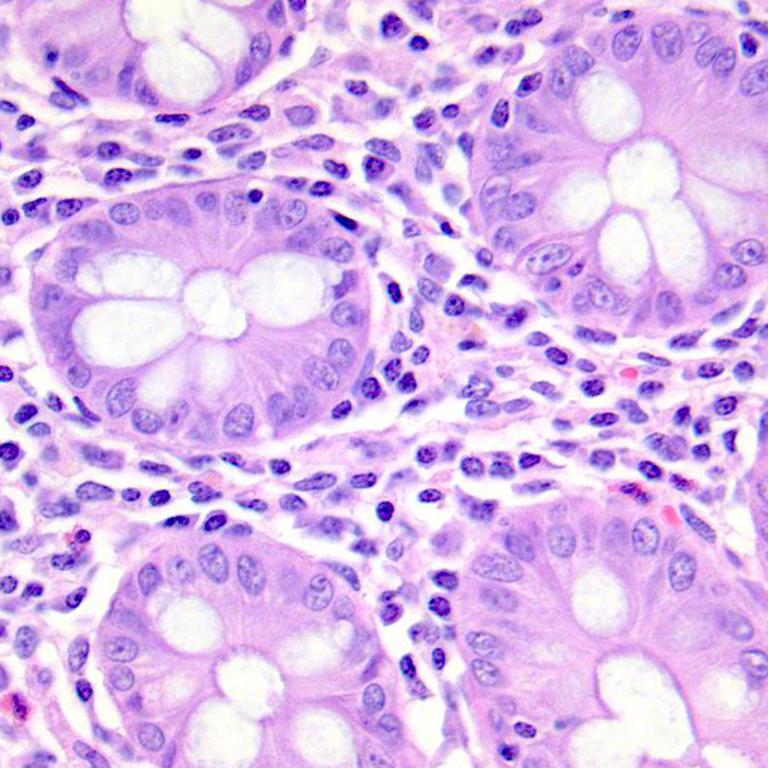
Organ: colon
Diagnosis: benign